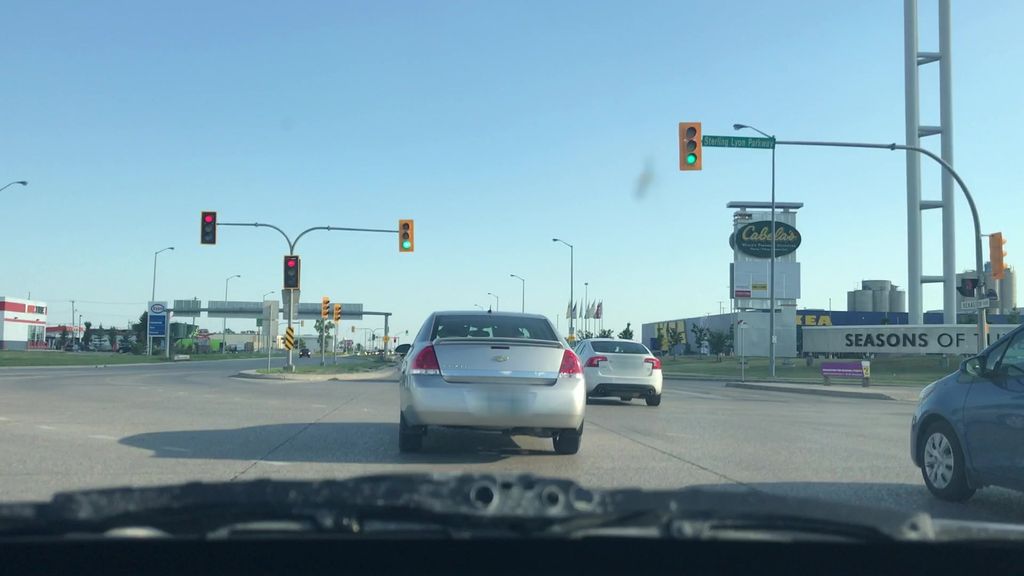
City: winnipeg